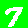
Digit: 7